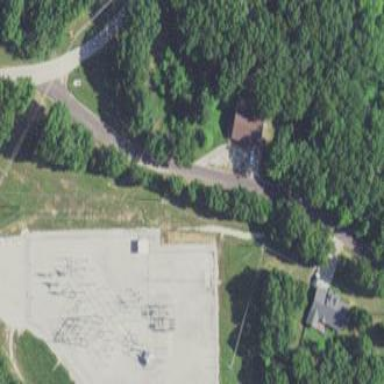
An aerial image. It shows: Power substation.